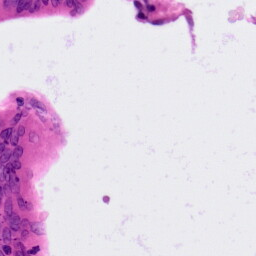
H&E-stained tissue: Colon